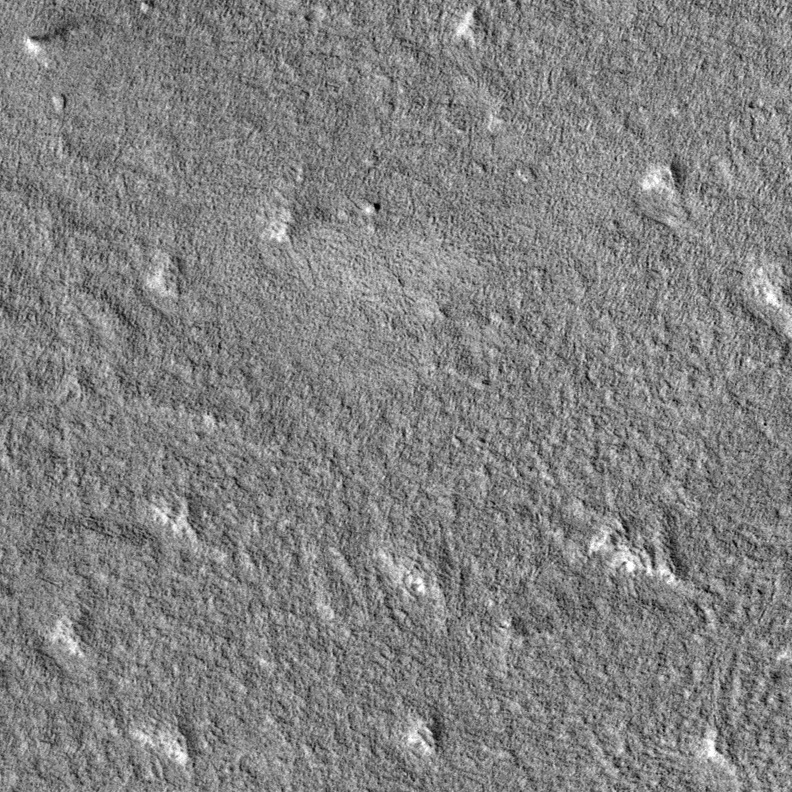
Label: dustdevil